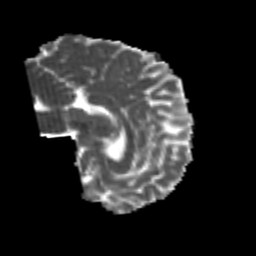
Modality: MD
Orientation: sagittal
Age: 20
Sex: male
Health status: healthy
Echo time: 0.074 s